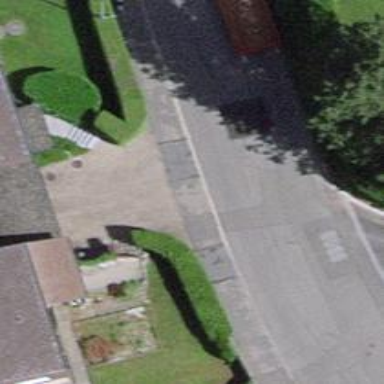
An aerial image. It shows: Hedge acting as barrier.